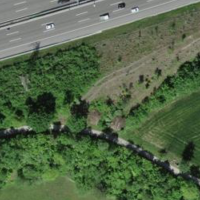
EUNIS habitat code: 57
Species observed at this site:
Rhamnus cathartica
Fagus sylvatica